Question: I was unable to display the payment form for when the method is selected.

I have created the 'form.phtml' template and it is loaded correctly. I can see the tag is loaded properly. Moreover it is visible even when I have not choose that method yet. Thus I have to hide the form until the the gateway is selected, so I have the following 'form.phtml':
'''
<?php
// PHP Code
?>
<ul class="form-list" id="mygateway_form_<?php echo $this->getMethodCode() ?>" style="display:none;">
<li>
<div class="input-box">
This will be the Forms
</div>
</li>
</ul>
'''
In my Model, I'm extending 'Mage_Payment_Model_Method_Abstract' instead of 'CC'
I couldn't find any reference in the Magento source code that take care this trivial logic: hiding and showing payment form.
So, in magento, how to make my form visible when the user click on that particular payment methods?
## Reference List
- <URL>
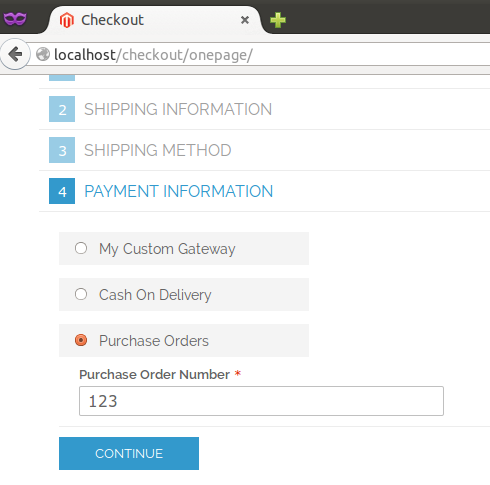
Answer: Looking at the 'payment/methods.phtml', the 'input.onclick' will trigger a <URL>.
Going deeper to the <URL> function, the naming convention is important for the form. the 'id' has to begin with 'payment_form_<paymentmethod>'
Thus, I've made a mistake in the 'forms.phtml'. It should be:
'''
<ul class="form-list" id="payment_form_<?php echo $this->getMethodCode() ?>" style="display:none;">
'''
Now it is correctly display the form.